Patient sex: M
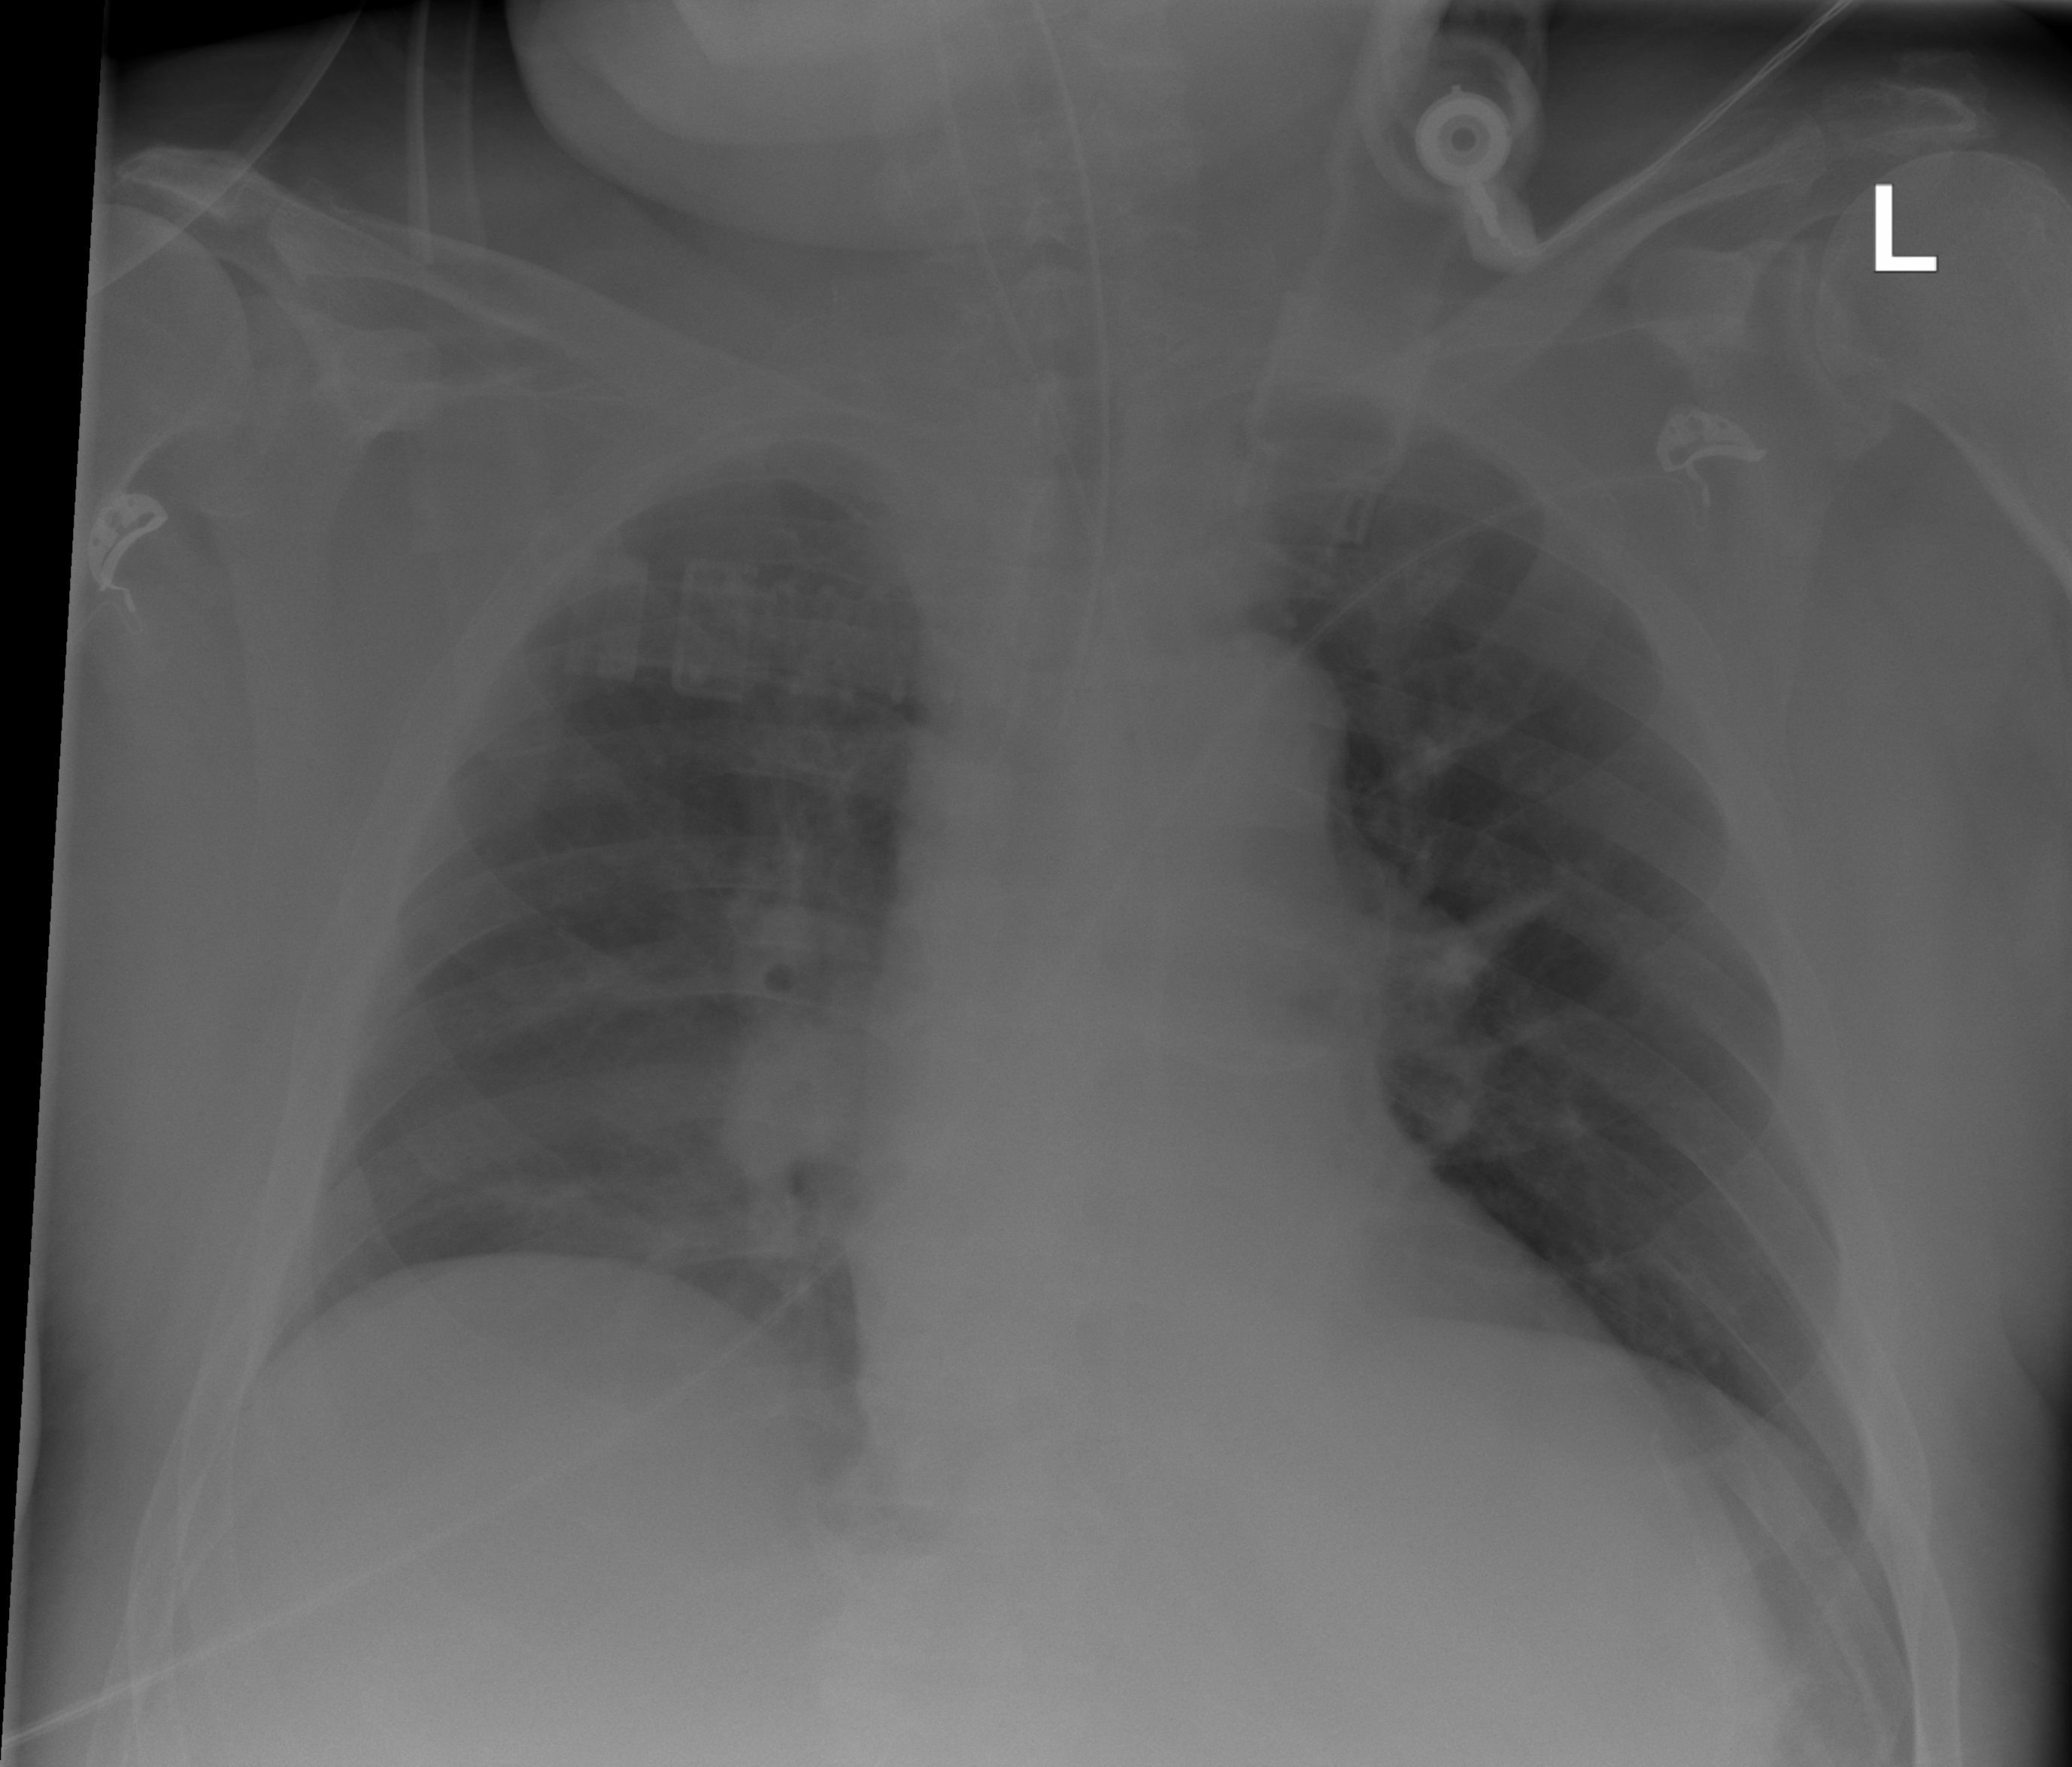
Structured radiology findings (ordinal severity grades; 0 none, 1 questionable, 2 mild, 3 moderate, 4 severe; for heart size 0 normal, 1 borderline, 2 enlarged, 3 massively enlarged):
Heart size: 1
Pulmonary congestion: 0
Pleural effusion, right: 0
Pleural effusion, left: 0
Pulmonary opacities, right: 1
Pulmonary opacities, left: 0
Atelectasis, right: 2
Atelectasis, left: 0